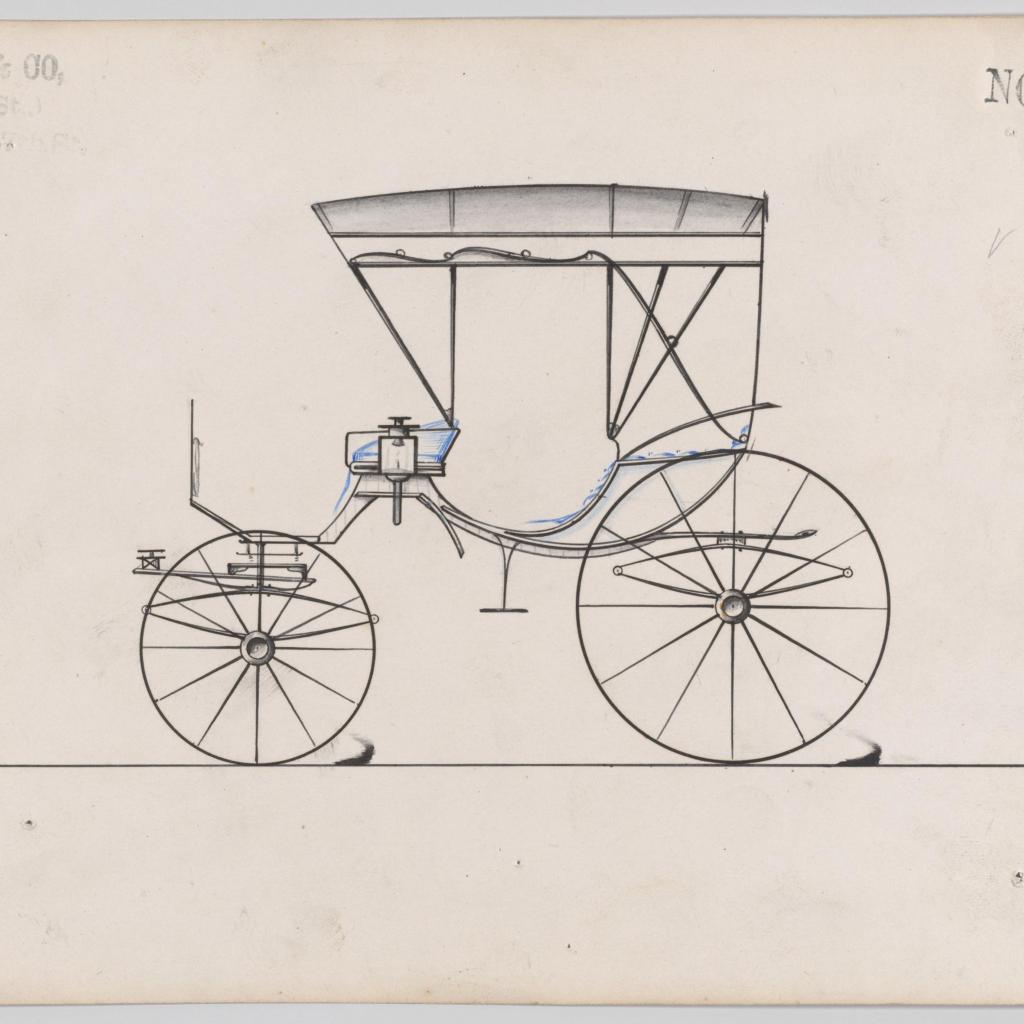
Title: Design for Cabriolet (?) Phaeton, no. 3226
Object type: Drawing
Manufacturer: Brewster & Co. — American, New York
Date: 1876
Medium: Pen and black ink, watercolor and gouache
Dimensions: sheet: 6 3/8 x 9 1/4 in. (16.2 x 23.5 cm)
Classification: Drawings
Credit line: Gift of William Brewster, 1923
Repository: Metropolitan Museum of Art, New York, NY